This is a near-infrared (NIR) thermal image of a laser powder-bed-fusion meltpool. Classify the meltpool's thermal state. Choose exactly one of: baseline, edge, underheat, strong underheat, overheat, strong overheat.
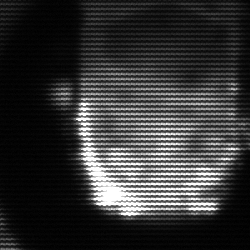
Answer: baseline